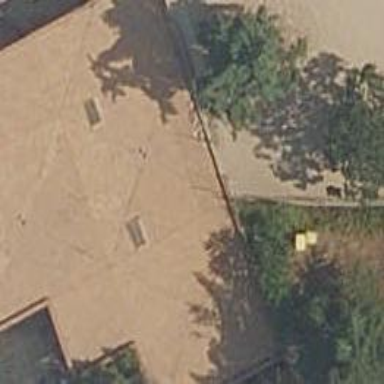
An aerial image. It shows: School building.